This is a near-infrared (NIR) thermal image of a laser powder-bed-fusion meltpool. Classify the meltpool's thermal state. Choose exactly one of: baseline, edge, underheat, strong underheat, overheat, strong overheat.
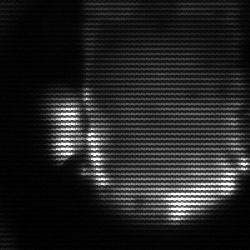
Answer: baseline